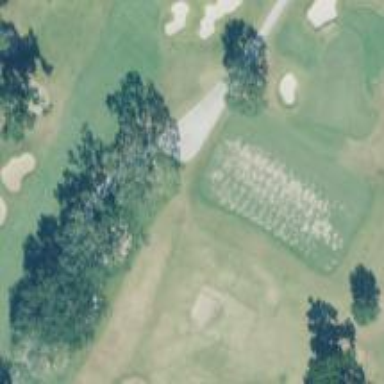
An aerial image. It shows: Grassy area designated for driving range golf.